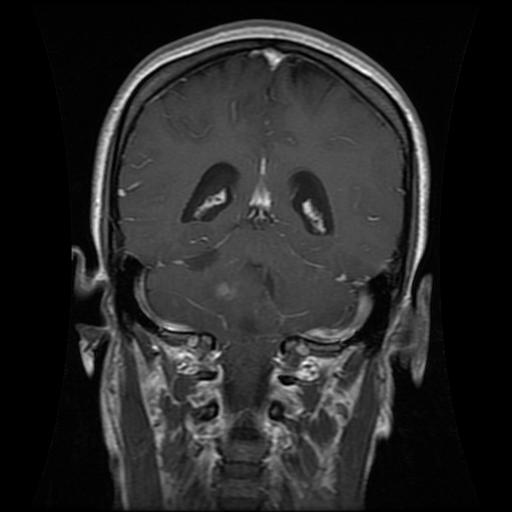
Label: glioma